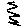
Label: zigzag